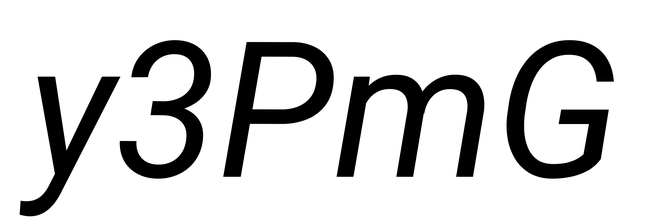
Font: Roboto-Italic_Italic